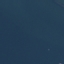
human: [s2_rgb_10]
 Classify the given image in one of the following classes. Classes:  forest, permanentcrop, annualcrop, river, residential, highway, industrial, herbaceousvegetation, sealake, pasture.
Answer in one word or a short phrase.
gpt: SeaLake